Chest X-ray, PA view. Patient: 61 years old, sex M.
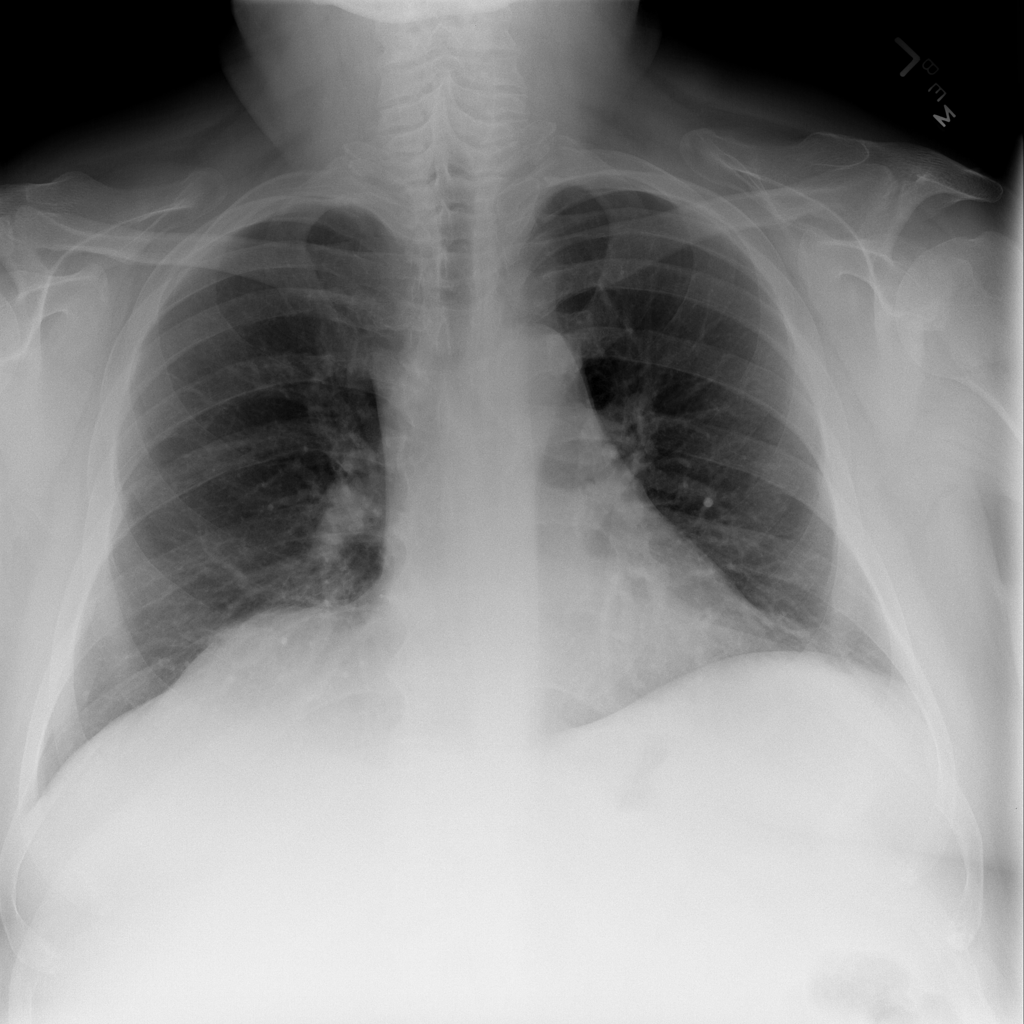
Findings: No Finding